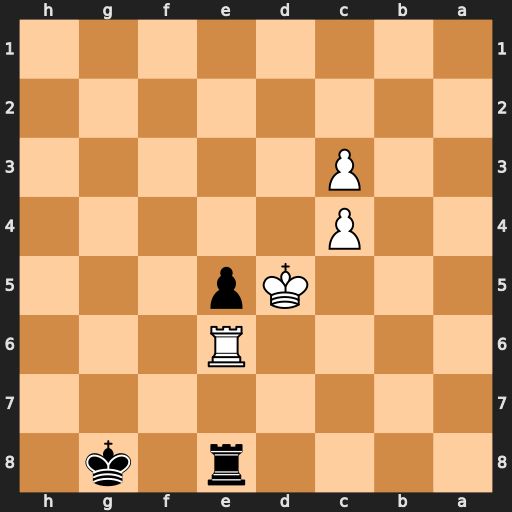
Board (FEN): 4r1k1/8/4R3/3Kp3/2P5/2P5/8/8
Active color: b
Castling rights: -
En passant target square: -
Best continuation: Rxe6 Kxe6 e4 Kd7 e3 c5 e2 c6 e1=Q